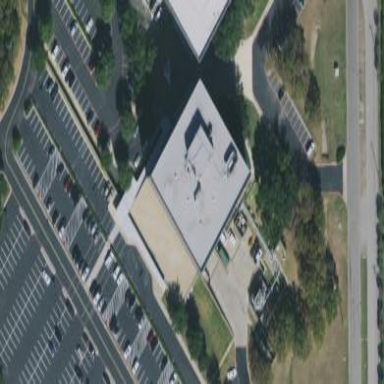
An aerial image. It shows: Office building.